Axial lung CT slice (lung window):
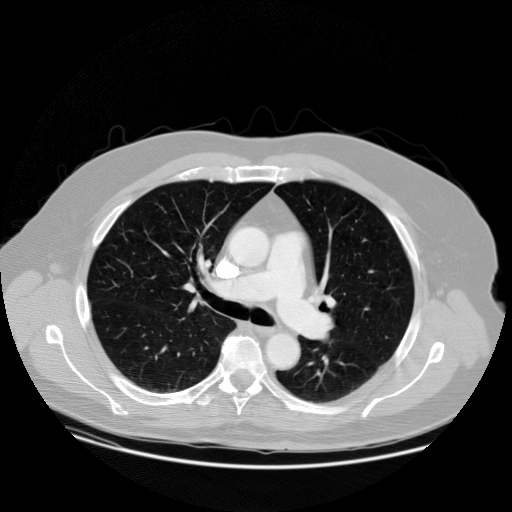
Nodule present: no